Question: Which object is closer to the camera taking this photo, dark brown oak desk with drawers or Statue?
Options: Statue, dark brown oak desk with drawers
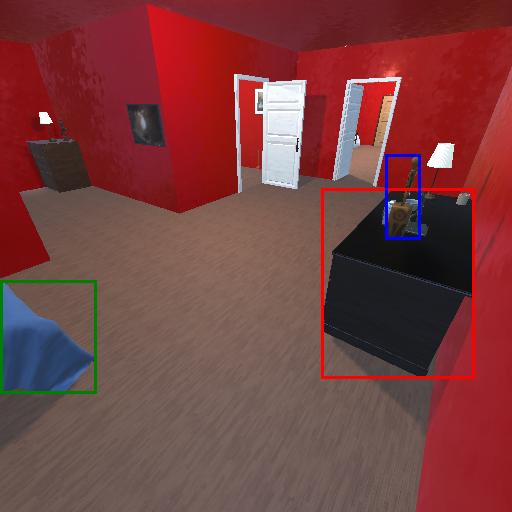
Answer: Statue